Question: Discussion resulting from <URL> has me curious. Which is faster:
'''
someEnumerable.Single(predicate);
'''
or
'''
someEnumerable.Where(predicate).Single();
'''
After all, the first is shorter, more concise, and seems to be purpose-built.
Even ReSharper suggests the former:

I was arguing in the previous post, that they are functionally identical, and should have very similar runtime.
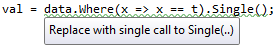
Answer: ### LINQ-to-Objects
Nothing answers a question like this like a benchmark:
'''
class Program
{
const int N = 10000;
volatile private static int s_val;
static void DoTest(IEnumerable<int> data, int[] selectors) {
Stopwatch s;
// Using .Single(predicate)
s = Stopwatch.StartNew();
foreach (var t in selectors) {
s_val = data.Single(x => x == t);
}
s.Stop();
Console.WriteLine(" {0} calls to Single(predicate) took {1} ms.",
selectors.Length, s.ElapsedMilliseconds);
// Using .Where(predicate).Single()
s = Stopwatch.StartNew();
foreach (int t in selectors) {
s_val = data.Where(x => x == t).Single();
}
s.Stop();
Console.WriteLine(" {0} calls to Where(predicate).Single() took {1} ms.",
selectors.Length, s.ElapsedMilliseconds);
}
public static void Main(string[] args) {
var R = new Random();
var selectors = Enumerable.Range(0, N).Select(_ => R.Next(0, N)).ToArray();
Console.WriteLine("Using IEnumerable<int> (Enumerable.Range())");
DoTest(Enumerable.Range(0, 10 * N), selectors);
Console.WriteLine("Using int[]");
DoTest(Enumerable.Range(0, 10*N).ToArray(), selectors);
Console.WriteLine("Using List<int>");
DoTest(Enumerable.Range(0, 10 * N).ToList(), selectors);
Console.ReadKey();
}
}
'''
Somewhat shockingly, '.Where(predicate).Single()' wins by a factor of about two. I even ran both cases twice to make sure caching, etc. was not a factor.
'''
1) 10000 calls to Single(predicate) took 7938 ms.
1) 10000 calls to Where(predicate).Single() took 3795 ms.
2) 10000 calls to Single(predicate) took 8132 ms.
2) 10000 calls to Where(predicate).Single() took 4318 ms.
'''
'''
Using IEnumerable<int> (Enumerable.Range())
10000 calls to Single(predicate) took 7838 ms.
10000 calls to Where(predicate).Single() took 8104 ms.
Using int[]
10000 calls to Single(predicate) took 8859 ms.
10000 calls to Where(predicate).Single() took 2970 ms.
Using List<int>
10000 calls to Single(predicate) took 9523 ms.
10000 calls to Where(predicate).Single() took 3781 ms.
'''